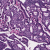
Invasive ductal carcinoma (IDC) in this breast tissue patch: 1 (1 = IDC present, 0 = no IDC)